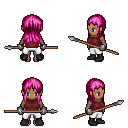
a pixel art fantasy rpg character, female body template, human, dark skin, maroon sleeveless shirt, white pants, pink unkempt hairstyle, metal gloves, black shoes, spear, four views (front, back, left, right), 2x2 character sprite sheet, small pixel art, hard edges, no anti-aliasing